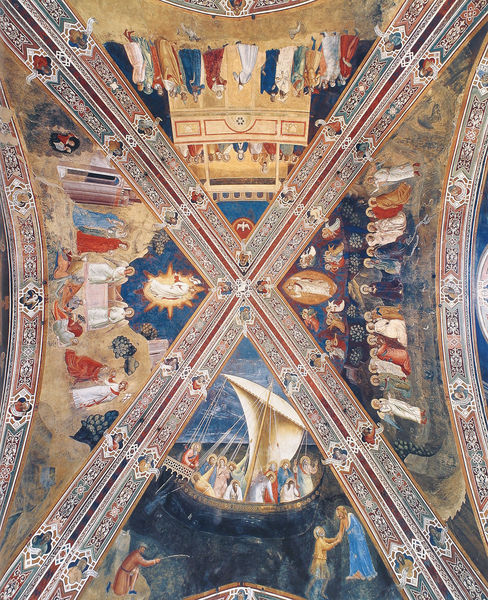
Titel: Spanische Kapelle (ehemaliger Kapitelsaal)
Künstler: Andrea di Bonaiuto
Standort: Florenz, S. Maria Novella, Spanische Kapelle (EU - I - Toskana)
Schlagwörter: blau, gott, himmel, meer, menschen, see, ausschnitt, bunt, rot, geschichte, kirche, gold, stickerei, decke, kinder, schiff, segel, fischer, farben, ornamente, verzierung, wandgemälde, maske, angel, heiligenschein, jesus, heilige, deckengemälde, fresko, jünger, auferstehung, himmelfahrt, kriche, heilige barbara, apostel, glorie, genezareth, ausshnitt, 4 felder